Question: This question relates to using shaders (probably in the Unity3D milieu, but Metal or OpenGL is fine), to achieve rounded edges on a mesh-minimal cube.

- I wish to use only 12-triangle minimalist mesh cubes,- and then via the shader,- Achieve the edges (/corners) of each block being slightly bevelled.
In fact, can this be done ?
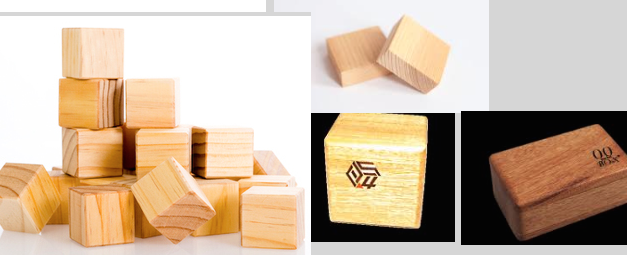
Answer: I recently finished creating such shader. The only way it can work is by providing 4 normal vectors instead of one for each vertex (smooth, sharp and one for each edge of the triangle for the given vertex). You will also need one float3 to detect edges.
To add such data in a mesh I made a custom mesh editor, comes with Playtime Painter Asset from Unity Asset Store. Will post the shader with the next update. Also will post to public GitHub.
<URL>
<URL>
You can see some dark lines, it's because it starts to interpolate to a normal vector which facing away from light source, but since there are no additional triangles, the result is visible on a triangle which is facing the camera.
Realised that by clipping pixels that end up having a normal facing away from the camera, it is possible to smooth the outline shape. It wasn't tested for all possible scenarios but works great for simple shapes:
<URL>
As per request added a comparison cube:
<URL>
Currently, <URL> has a simplified version of that shader, which interpolates between 2 normal vectors and gives ok results on some edges.
Wrote an <URL>.